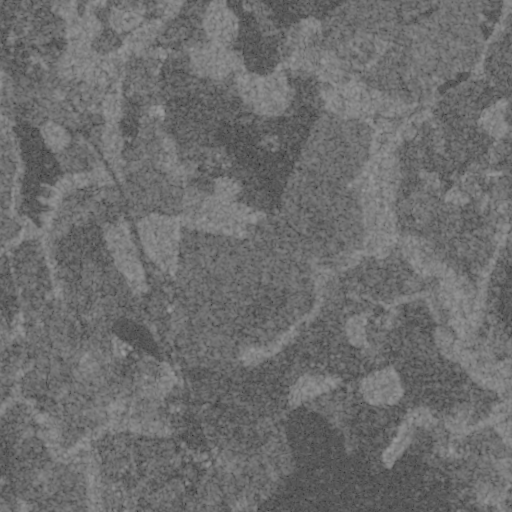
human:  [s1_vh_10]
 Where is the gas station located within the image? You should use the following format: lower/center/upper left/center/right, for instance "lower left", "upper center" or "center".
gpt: The gas station is located in the center left of the image.
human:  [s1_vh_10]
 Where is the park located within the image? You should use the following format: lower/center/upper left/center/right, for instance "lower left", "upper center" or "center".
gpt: The park is located in the center left of the image.
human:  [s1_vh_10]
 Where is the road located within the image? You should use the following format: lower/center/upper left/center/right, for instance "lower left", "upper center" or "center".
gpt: There is no road in the image.

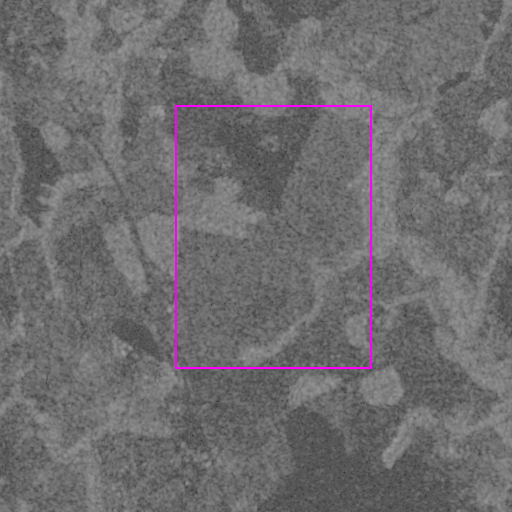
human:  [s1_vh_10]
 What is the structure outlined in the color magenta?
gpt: The structure outlined in magenta is a crop field.
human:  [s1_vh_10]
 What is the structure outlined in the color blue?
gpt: There is no blue outline.